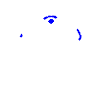
Particle: kaon